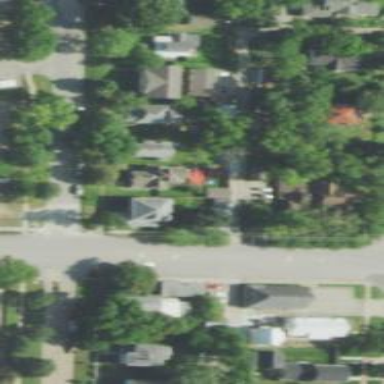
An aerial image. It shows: Alleyway designated as service road.